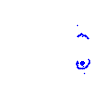
Particle: pion